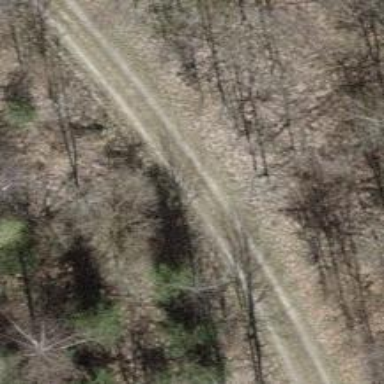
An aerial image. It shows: Compacted track with grade2 level.